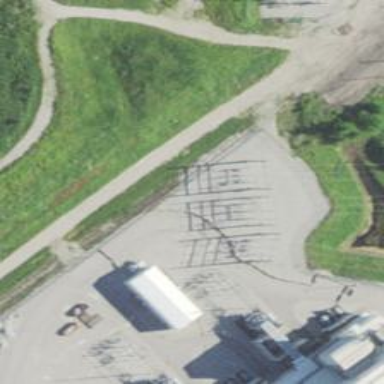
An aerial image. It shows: Power substation.